Question: I am having a problem with 'mousePressEvent(QGraphicsSceneMouseEvent *event)', indeed the clickable area seems small and off centre to the 'QGraphicsPixmapItem' it is linked to.

The red line is where the QGraphicsPixmapItem is clickable.
How would I centre it and eventually make it bigger and change it's shape ?
Here are the portions of my code that can be useful :
In player.h
'''
class Player:public QObject, public QGraphicsPixmapItem{
Q_OBJECT
public:
Player();
void place_player(int x, int y);
void mousePressEvent(QGraphicsSceneMouseEvent *event);
};
'''
In player.cpp
'''
Player::Player(): QGraphicsPixmapItem(){
}
void Player::place_player(int x,int y)
{
this->setPixmap(QPixmap("test.png"));
this->setPos(x,y);
game->scene->addItem(this);
}
void Player::mousePressEvent(QGraphicsSceneMouseEvent *event)
{
qDebug()<< event;
};
'''
in game.cpp
'''
Game::Game(){
setFixedSize(1600,900);
scene = new QGraphicsScene(this);
scene->setSceneRect(0,0,1600,900);
setScene(scene);
}
void Game::start(){
player1 = new Player();
player1->place_player(300,300);
}
void Game::mousePressEvent(QMouseEvent *event)
{
QGraphicsView::mousePressEvent(event);
}
'''
And finally the main.cpp
'''
int main(int argc, char *argv[]){
QApplication a(argc, argv);
game = new Game();
game->show();
game->start();
return a.exec();
}
'''
Thanks a lot for your help
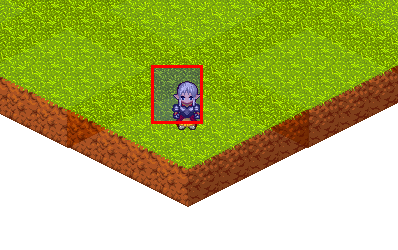
Answer: The clickable area of a QGraphicsItem is defined by its <URL> functions.
I would start by not using QGraphicsPixmapItem. You want a custom graphics item, which has the functionality of signals and slots, so derive from <URL>.
'''
class Player : public QGraphicsObject
{
};
'''
As we've now derived from this class, we need to override a couple of pure, virtual functions; namely <URL>
'''
class Player : public QGraphicsObject
{
public:
QRectF boundingRect() const;
void paint(QPainter *painter, const QStyleOptionGraphicsItem *option,QWidget *widget);
};
'''
The boundingRect function defines the object in local coordinates. For an example, let's assume the character will have a width and height of 100. If we set the boundingRect to return (0, 0, 100, 100), this would be oriented about the top left corner. Instead, we want to centre the bounding rect on our Player:
'''
QRectF Player::boundingRect() const
{
return QRectF(-50, -50, 100, 100); // local coordinates, centered on the Player
}
'''
To draw our Player, store a QPixmap in the class
'''
class Player : public QGraphicsObject
{
public:
QRectF boundingRect() const;
void paint(QPainter *painter, const QStyleOptionGraphicsItem *option,QWidget *widget);
private:
QPixmap m_playerPixmap;
};
'''
I'll assume you know how to load the pixmap and can do that in the constructor of the player.
All we need now is to render the player and we'll also show the clickable area, which is defined by the boundingRect() function: -
'''
void Player::paint(QPainter *painter, const QStyleOptionGraphicsItem *option,QWidget *widget)
{
// draw the player
painter->drawPixmap(0, 0, m_playerPixmap);
// set the pen to draw debug rect
painter->setPen(QColor(255, 0, 0, 127));
// for debug purposes, show the bounding rect (clickable area)
painter->drawRect(boundingRect());
}
'''
Originally I mentioned that the clickable area is defined by the boundingRect and shape functions. As the Player is of uniform shape (a rectangle), we only care about the boundingRect. In the case of an irregular shape, you would also override the shape function.
> How would I centre it and eventually make it bigger and change it's shape ?
Hopefully you now know that to make the Player bigger, it's just a matter of increasing its local coordinates returned in the boundingRect function. So, if we want to double its width and height, we'd do this:
'''
QRectF Player::boundingRect() const
{
return QRectF(-100, -100, 200, 200); // local coordinates, centered on the Player
}
'''
To change its shape, implement the shape() function and to debug, paint the painterPath returned from that function, instead of drawing the boundingRect.
For example, let's have a circular, clickable area.
Assuming you've added the shape declaration to the Player header:
'''
QPainterPath Player::shape() const
{
QPainterPath path;
path.addEllipse(-100, -100, 200, 200);
return path;
}
void Player::paint(QPainter * painter, const QStyleOptionGraphicsItem, QWidget*)
{
// draw the player
painter->drawPixmap(0, 0, m_playerPixmap);
// set the pen to draw debug path
painter->setPen(QColor(255, 0, 0, 127));
// for debug purposes, show the path (clickable area)
painter->drawPath(shape());
}
'''
One final thing to note is that if you're overriding the shape function, you must still implement boundingRect.